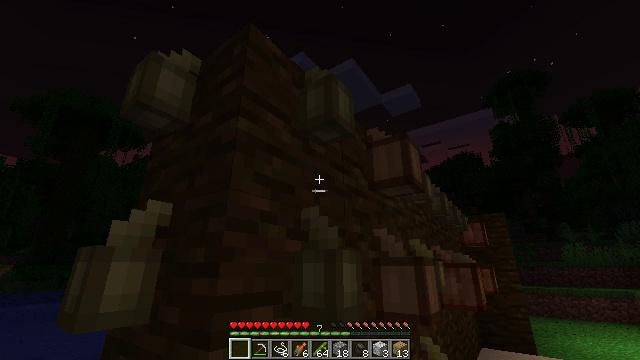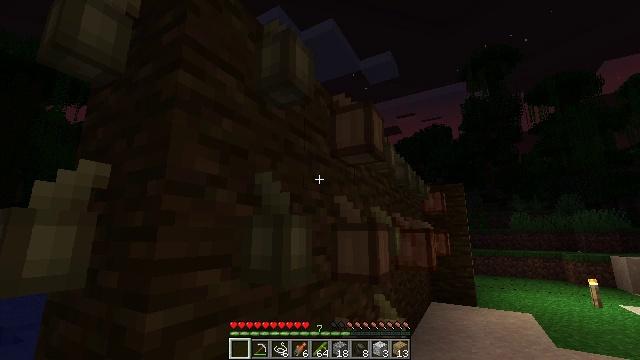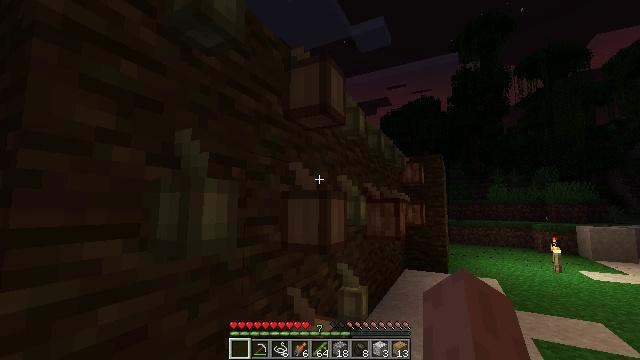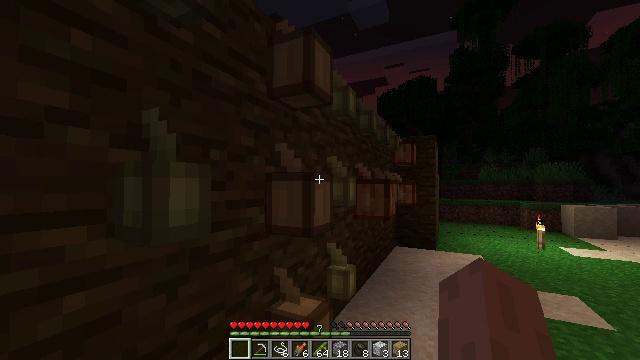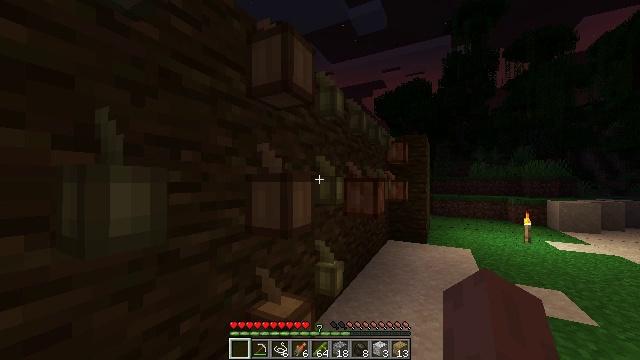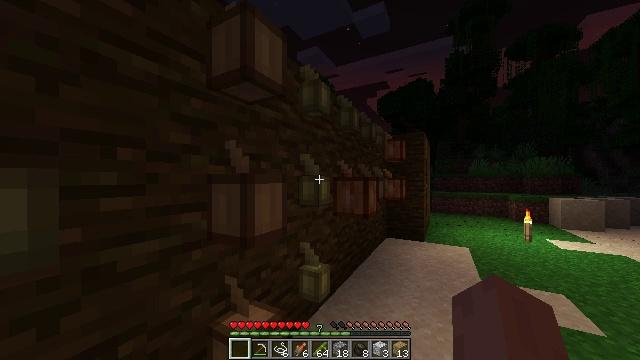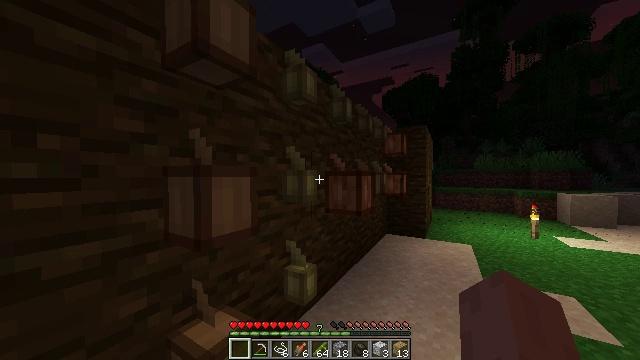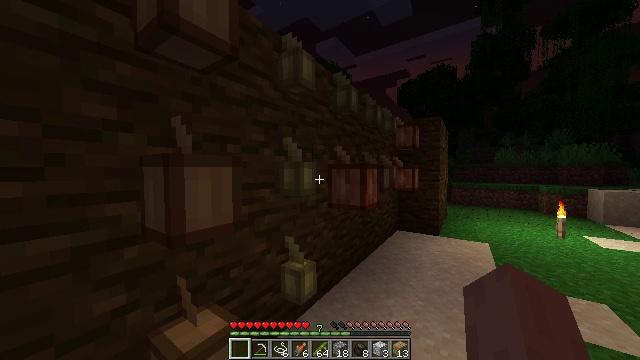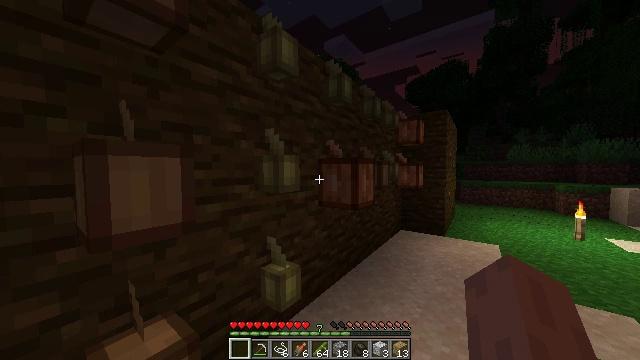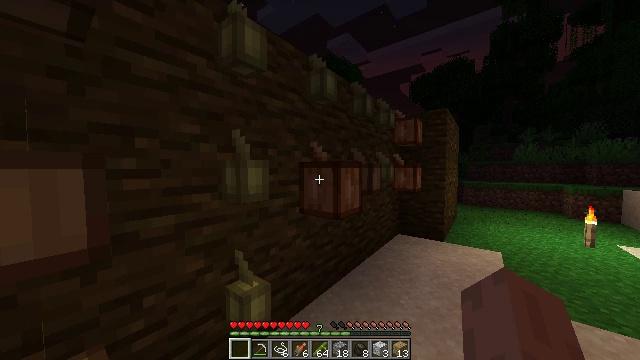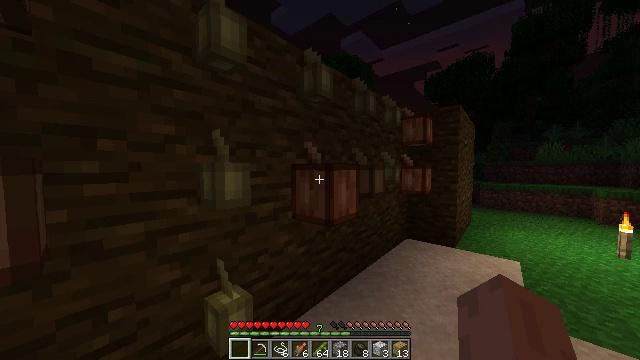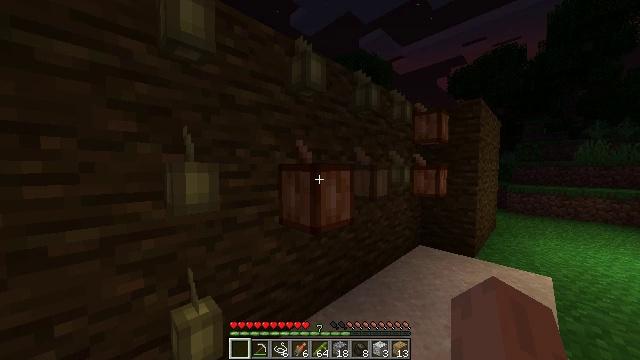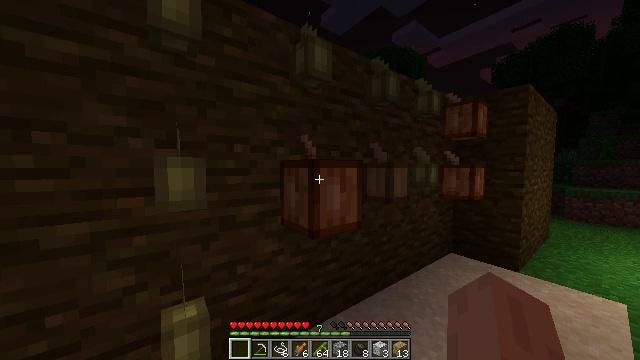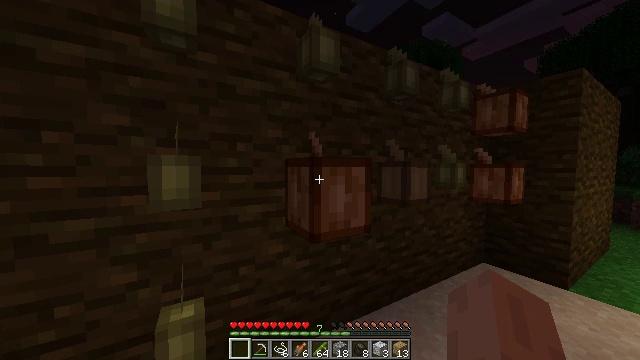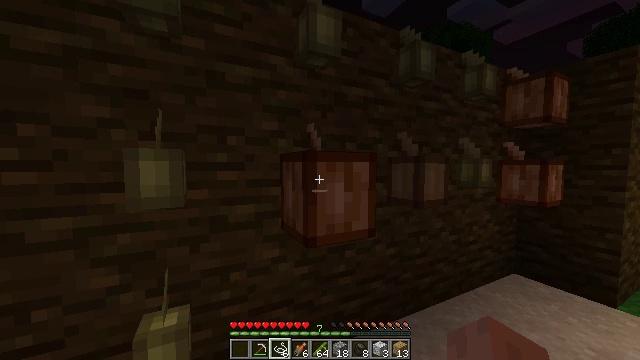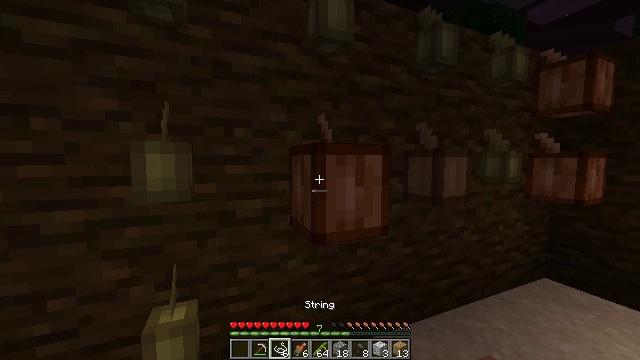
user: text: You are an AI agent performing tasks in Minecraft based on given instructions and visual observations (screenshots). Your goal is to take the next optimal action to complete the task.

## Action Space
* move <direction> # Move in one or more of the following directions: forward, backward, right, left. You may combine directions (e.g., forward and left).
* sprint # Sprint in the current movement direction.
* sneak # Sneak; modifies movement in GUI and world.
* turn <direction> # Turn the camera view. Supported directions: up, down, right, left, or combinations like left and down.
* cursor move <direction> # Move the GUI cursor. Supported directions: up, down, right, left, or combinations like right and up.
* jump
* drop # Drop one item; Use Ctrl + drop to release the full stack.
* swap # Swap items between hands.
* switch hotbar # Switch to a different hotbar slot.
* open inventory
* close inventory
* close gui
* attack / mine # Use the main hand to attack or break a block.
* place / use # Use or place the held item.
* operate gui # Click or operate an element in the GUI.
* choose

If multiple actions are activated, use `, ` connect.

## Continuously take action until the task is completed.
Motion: motion action
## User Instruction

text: Break the cocoa pod.
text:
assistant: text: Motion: move forward and move right, turn right and down
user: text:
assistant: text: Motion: move forward and move right, sprint, turn right and down
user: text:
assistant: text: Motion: move forward and move right, sprint, turn down
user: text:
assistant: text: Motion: move forward and move right, sprint
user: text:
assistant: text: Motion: move forward and move right, sprint, turn left
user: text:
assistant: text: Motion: move forward and move right, sprint, turn left and down
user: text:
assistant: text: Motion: move forward and move right, sprint, turn left and down
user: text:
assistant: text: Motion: move forward and move right, sprint, turn left
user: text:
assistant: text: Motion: move forward and move right, turn left
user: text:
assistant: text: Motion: move forward and move right, turn left
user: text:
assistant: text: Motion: move forward and move right, turn left
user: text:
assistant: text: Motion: move forward and move right, turn left
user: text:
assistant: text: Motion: turn left
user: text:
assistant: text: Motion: turn left, switch to hotbar 3
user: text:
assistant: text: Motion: turn left and down, switch to hotbar 3
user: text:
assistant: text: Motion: turn left, switch to hotbar 3
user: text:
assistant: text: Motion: turn left
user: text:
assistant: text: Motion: no_op
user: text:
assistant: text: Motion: no_op
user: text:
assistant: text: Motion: no_op
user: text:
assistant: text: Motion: no_op
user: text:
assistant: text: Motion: no_op
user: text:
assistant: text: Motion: turn right and down
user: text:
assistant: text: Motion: turn right and down
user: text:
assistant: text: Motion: no_op
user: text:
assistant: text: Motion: attack / mine
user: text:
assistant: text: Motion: attack / mine
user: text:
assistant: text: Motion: attack / mine
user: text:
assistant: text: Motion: attack / mine
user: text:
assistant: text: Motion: attack / mine